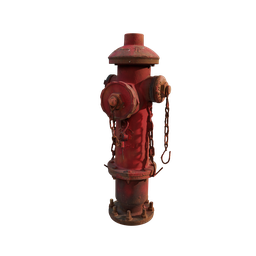
Label: architecture